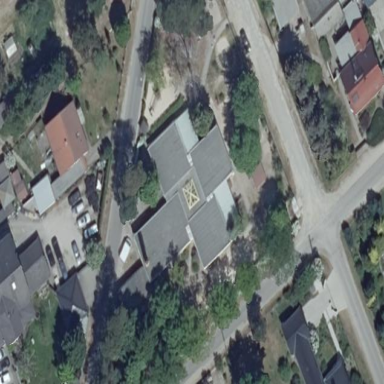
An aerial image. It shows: Kindergarten building.